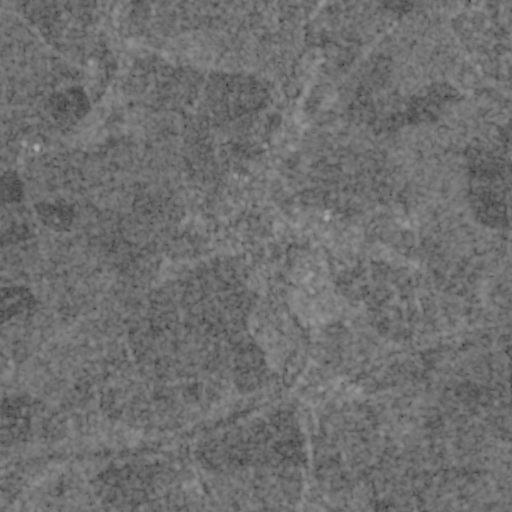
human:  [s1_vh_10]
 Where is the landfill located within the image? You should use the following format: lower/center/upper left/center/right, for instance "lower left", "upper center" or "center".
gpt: The landfill is located in the center left of the image.
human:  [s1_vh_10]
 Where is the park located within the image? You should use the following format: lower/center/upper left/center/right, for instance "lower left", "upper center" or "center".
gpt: The park is located in the center right of the image.
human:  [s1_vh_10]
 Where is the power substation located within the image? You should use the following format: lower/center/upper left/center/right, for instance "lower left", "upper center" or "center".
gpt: The power substation is located in the upper right of the image.
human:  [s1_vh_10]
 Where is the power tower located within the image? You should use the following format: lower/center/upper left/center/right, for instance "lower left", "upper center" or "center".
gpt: The power tower is located in the upper left of the image.
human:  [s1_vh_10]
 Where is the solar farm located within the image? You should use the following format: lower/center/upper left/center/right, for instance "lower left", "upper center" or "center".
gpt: The solar farm is located in the center left of the image.
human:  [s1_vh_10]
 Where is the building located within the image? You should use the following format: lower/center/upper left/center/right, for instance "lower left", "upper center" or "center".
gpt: There is no building in the image.

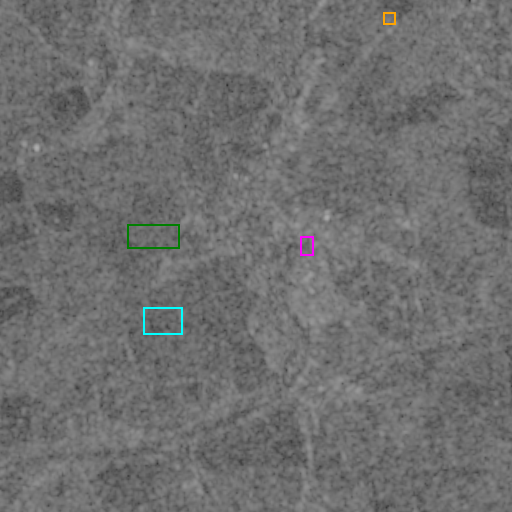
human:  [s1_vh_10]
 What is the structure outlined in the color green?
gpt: The structure outlined in green is a landfill.
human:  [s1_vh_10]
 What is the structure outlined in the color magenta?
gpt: The structure outlined in magenta is a park.
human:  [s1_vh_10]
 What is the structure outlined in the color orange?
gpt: The structure outlined in orange is a power substation.
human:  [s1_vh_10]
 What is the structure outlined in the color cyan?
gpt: The structure outlined in cyan is a solar farm.
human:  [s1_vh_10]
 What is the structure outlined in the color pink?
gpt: There is no pink outline.